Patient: sex M, age 65
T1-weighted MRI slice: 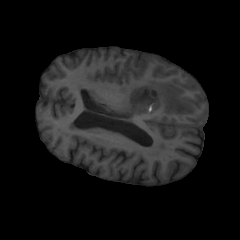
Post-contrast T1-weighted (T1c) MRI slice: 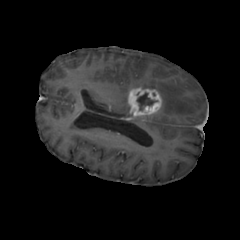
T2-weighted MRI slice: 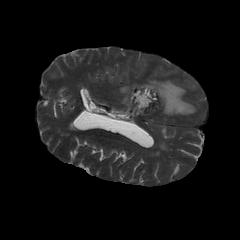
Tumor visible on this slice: yes
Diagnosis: Glioblastoma, IDH-wildtype
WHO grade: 4